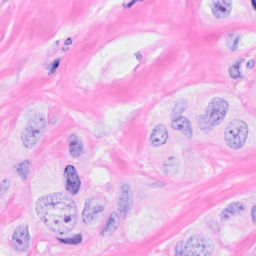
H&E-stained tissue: Breast